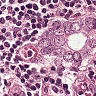
Metastatic tissue present: yes